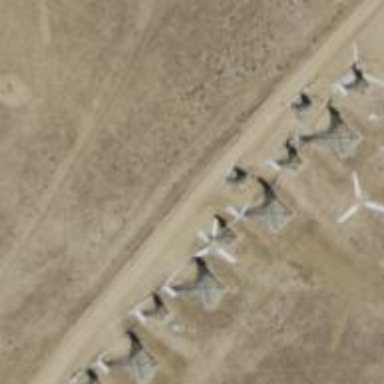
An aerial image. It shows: Wind power generator employing wind turbines.